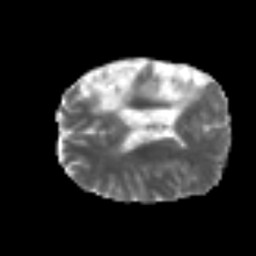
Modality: MD
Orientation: axial
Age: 49
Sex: male
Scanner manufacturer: siemens
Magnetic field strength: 3 T
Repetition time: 6.1 s
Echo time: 0.101 s